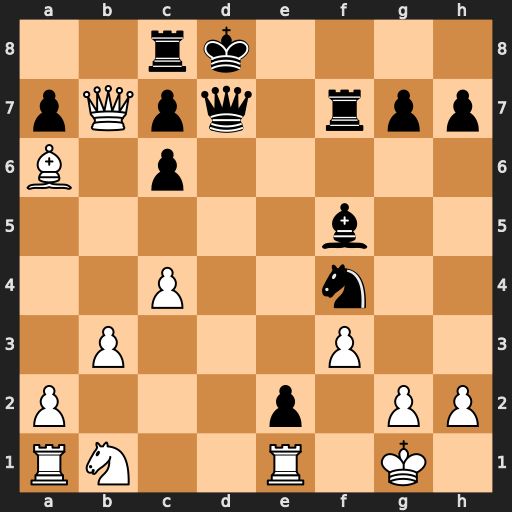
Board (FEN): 2rk4/pQpq1rpp/B1p5/5b2/2P2n2/1P3P2/P3p1PP/RN2R1K1
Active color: w
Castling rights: -
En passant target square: -
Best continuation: Qxc8+ Qxc8 Bxc8